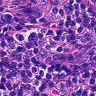
Metastatic tissue present: no